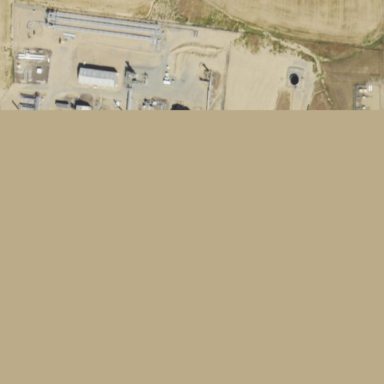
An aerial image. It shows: Industrial area dedicated to gas-related activities.